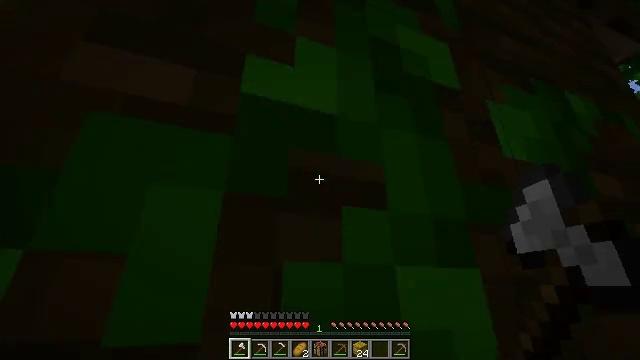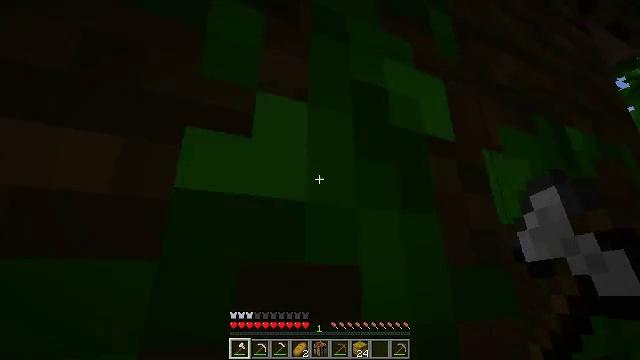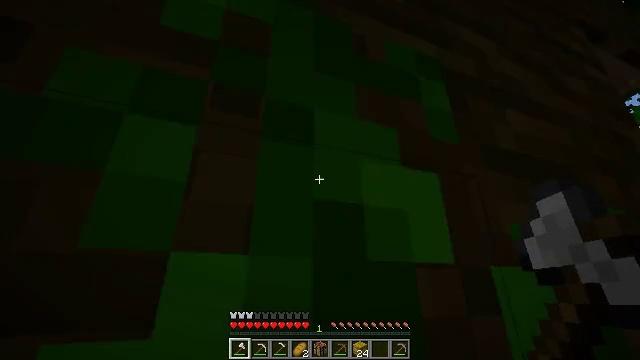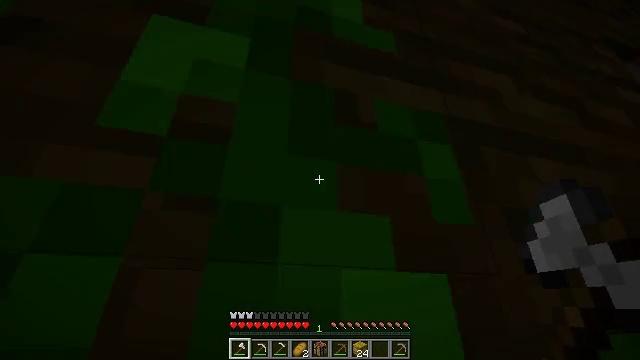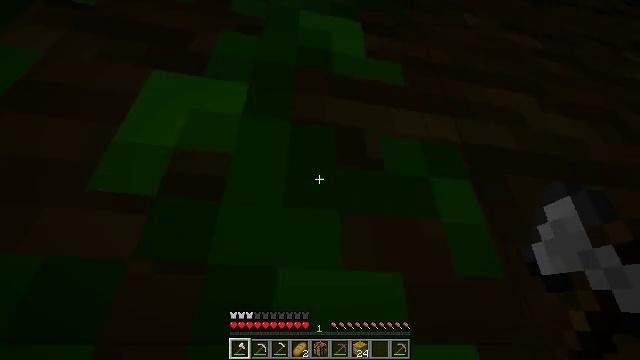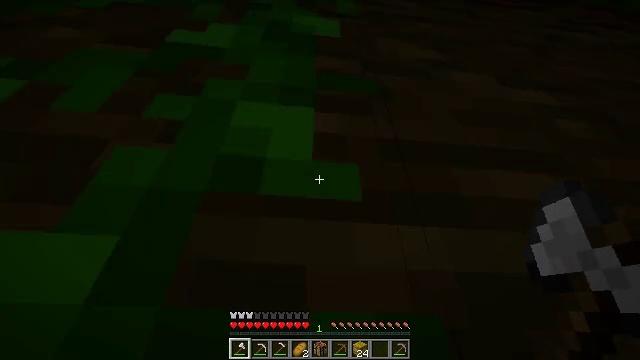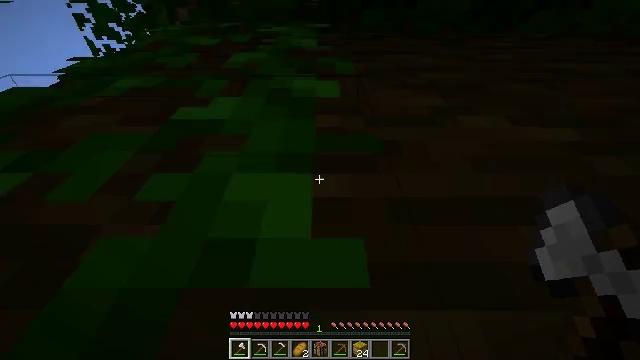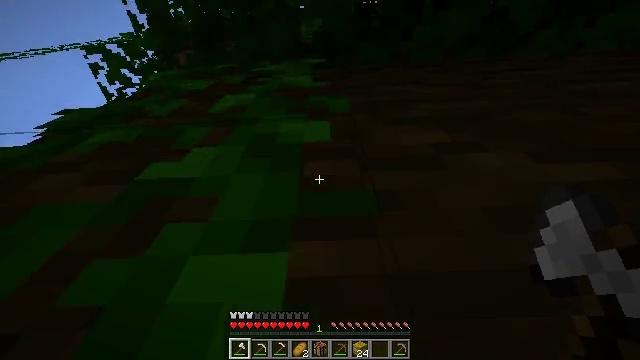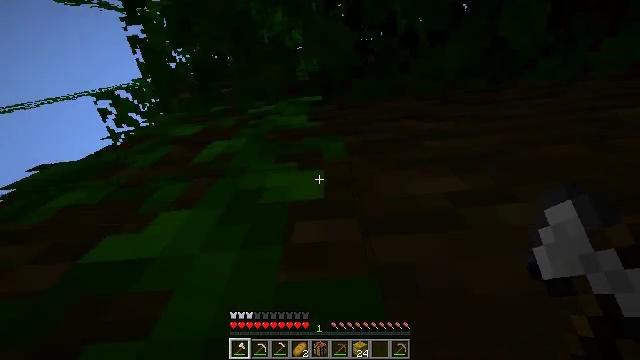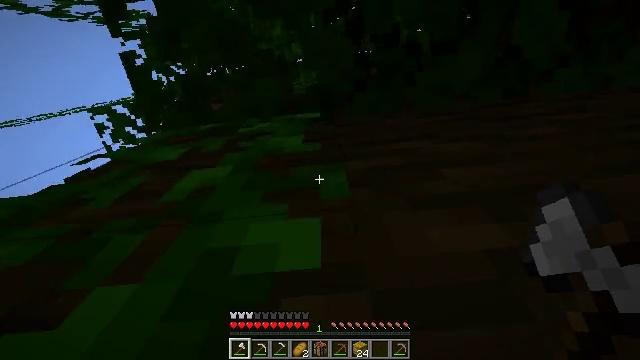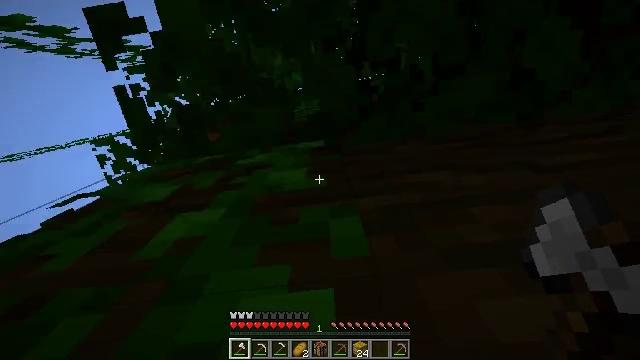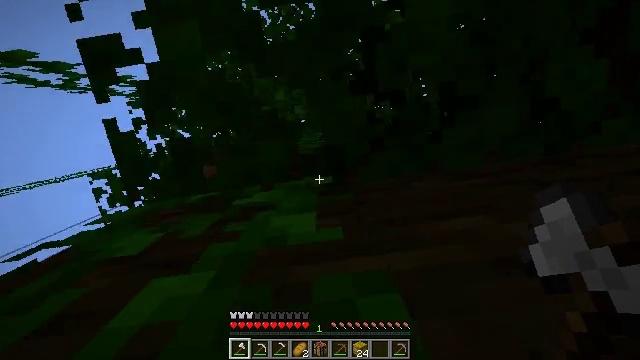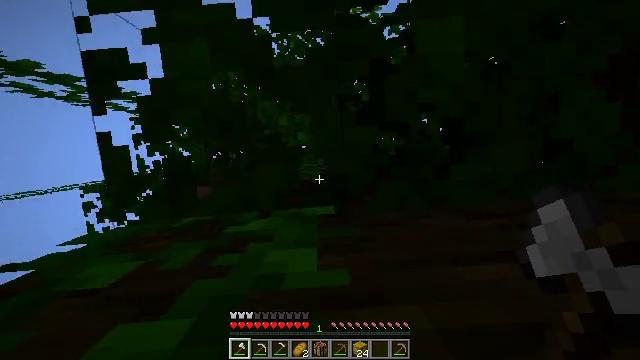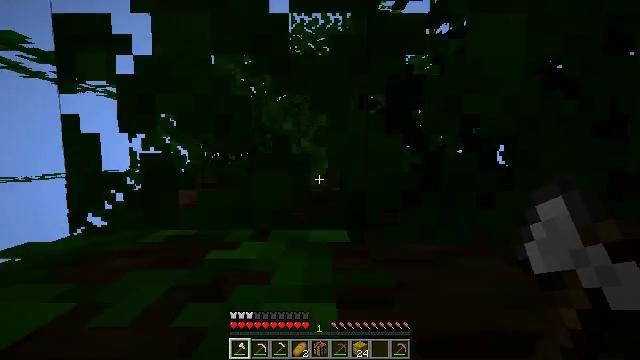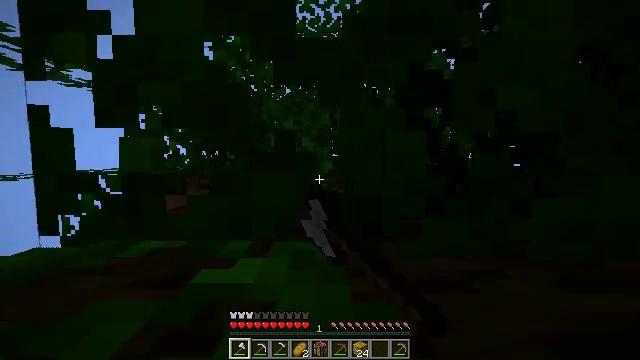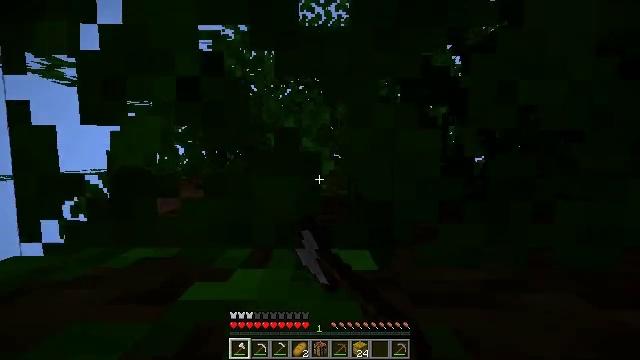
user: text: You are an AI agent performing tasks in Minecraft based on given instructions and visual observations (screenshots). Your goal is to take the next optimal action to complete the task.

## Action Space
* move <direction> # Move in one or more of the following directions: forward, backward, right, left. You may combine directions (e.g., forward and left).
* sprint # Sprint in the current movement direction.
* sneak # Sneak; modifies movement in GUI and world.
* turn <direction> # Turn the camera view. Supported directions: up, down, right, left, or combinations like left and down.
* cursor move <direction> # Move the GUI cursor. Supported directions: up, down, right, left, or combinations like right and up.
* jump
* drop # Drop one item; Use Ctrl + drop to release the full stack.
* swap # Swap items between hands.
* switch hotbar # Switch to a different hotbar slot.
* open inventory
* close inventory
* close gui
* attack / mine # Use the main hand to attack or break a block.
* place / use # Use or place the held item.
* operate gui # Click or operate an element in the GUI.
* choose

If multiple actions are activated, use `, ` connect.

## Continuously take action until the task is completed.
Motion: motion action
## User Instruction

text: Attack the jungle leaves to remove it.
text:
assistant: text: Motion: move forward and move right, turn right and down, jump
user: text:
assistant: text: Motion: move forward and move right, turn left and up, jump
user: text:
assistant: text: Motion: move forward and move right, turn left and up, jump
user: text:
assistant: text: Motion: move forward and move right, turn left and up, jump
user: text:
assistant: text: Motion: move forward, turn left and up, jump
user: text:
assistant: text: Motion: move forward and move left, turn left and up, jump
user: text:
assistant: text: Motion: move forward and move left, turn left and up, jump
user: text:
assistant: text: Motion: move forward and move left, turn left and up, jump
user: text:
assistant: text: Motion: move forward and move left, turn up, jump
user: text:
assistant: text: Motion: move forward and move left, turn left and up, jump
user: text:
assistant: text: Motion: move forward and move left, turn up, jump
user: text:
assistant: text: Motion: move forward, turn right and up, jump
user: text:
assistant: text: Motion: move forward, turn right and up, attack / mine, jump
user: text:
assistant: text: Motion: move forward, attack / mine, jump
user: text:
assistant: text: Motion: move forward, attack / mine, jump
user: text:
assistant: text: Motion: move forward, attack / mine, jump
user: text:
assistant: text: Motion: move forward, attack / mine, jump
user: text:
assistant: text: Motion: move forward, turn right, attack / mine, jump
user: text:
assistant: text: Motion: move forward and move left, attack / mine, jump
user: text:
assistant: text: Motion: move forward and move left, attack / mine
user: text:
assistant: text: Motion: move forward and move left, attack / mine
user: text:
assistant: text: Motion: move forward, attack / mine
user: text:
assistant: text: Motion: move forward, turn right, attack / mine
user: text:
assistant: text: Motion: move forward, attack / mine
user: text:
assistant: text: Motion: move forward, attack / mine
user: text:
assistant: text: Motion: move forward, turn right, attack / mine
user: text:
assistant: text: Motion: move forward and move right, turn right, attack / mine
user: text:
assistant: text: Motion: move forward and move right, attack / mine
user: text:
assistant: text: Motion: move forward and move right, attack / mine
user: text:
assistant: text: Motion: move forward, attack / mine